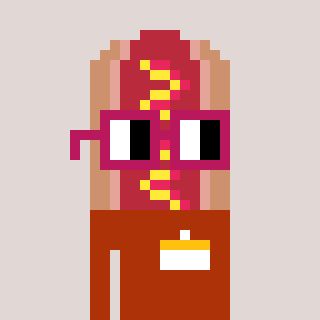
a pixel art character with square dark red glasses, a hotdog-shaped head and a hotbrown-colored body on a warm background